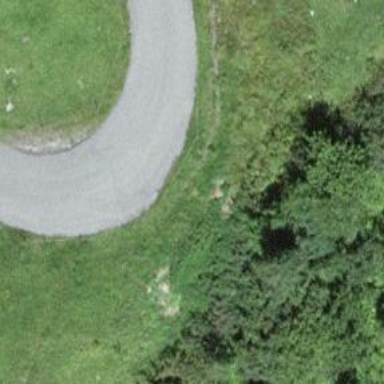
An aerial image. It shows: Unclassified road with asphalt surface.